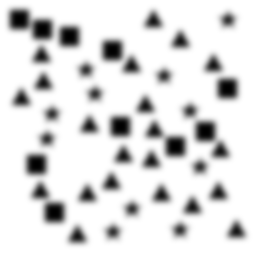
Squares: 10
Triangles: 21
Stars: 11
Total shapes: 42